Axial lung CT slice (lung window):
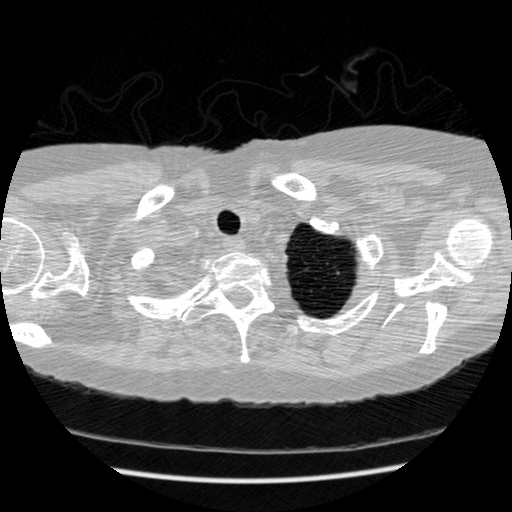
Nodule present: no